三年级 · 计数
看图填空。

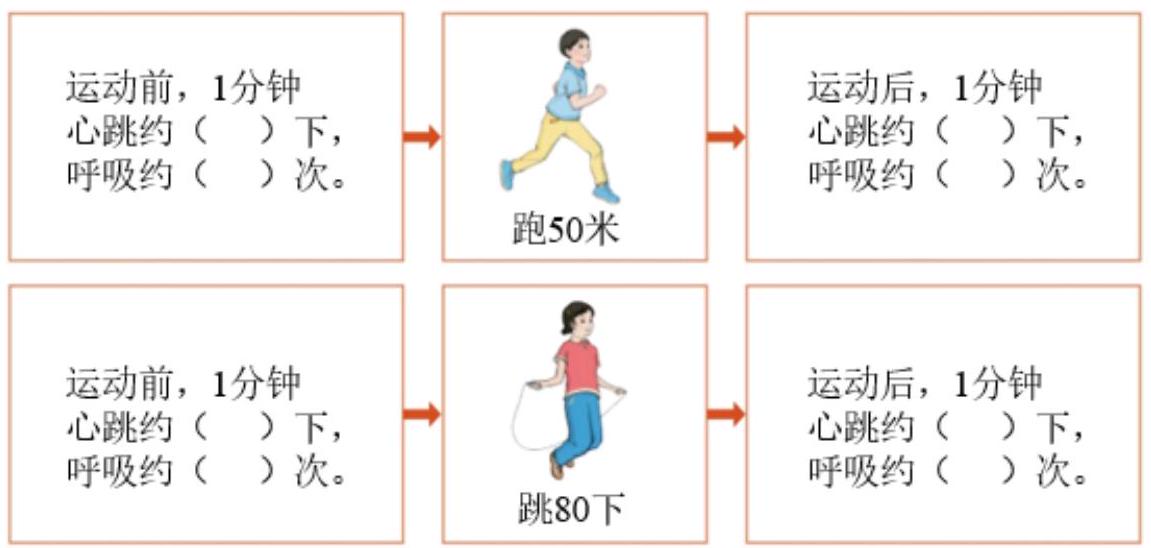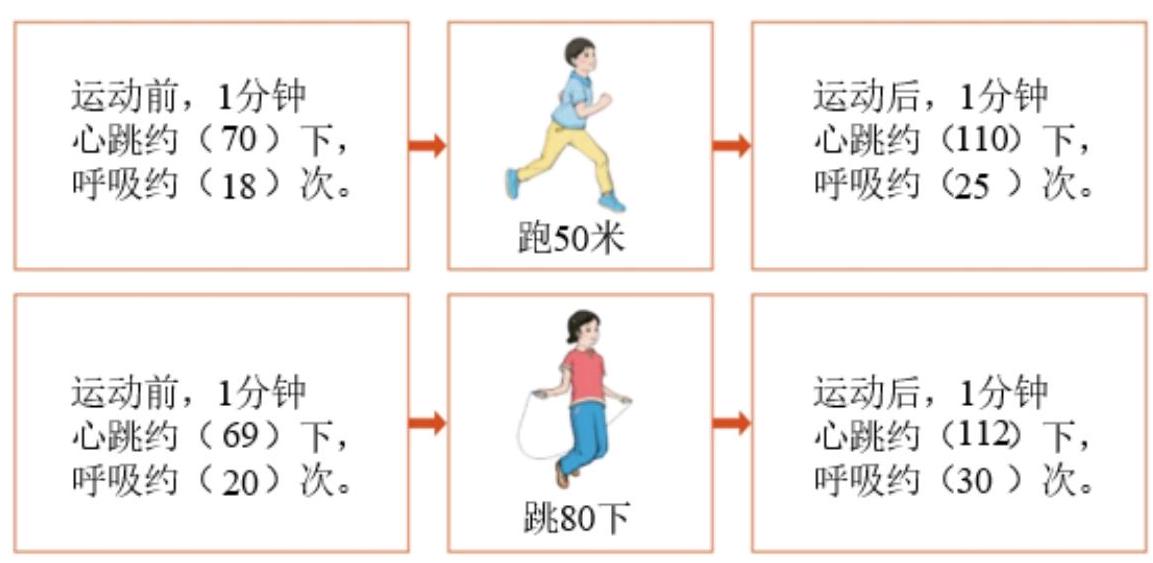
答案: $70 ; 110$;

$18 ; 25$;

$69 ; 112 ;$

20；30； (答案不唯一)

【分析】此题可以在课后或体育课上小组合作来完成, 根据实际情况进行填空即可。

【详解】根据实际, 填空如下:

【点睛】此题考查的是对分的认识, 应结合实际情况进行解答。